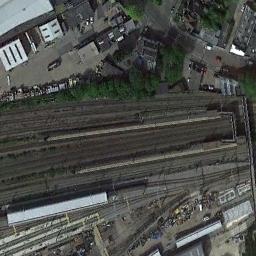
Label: railway